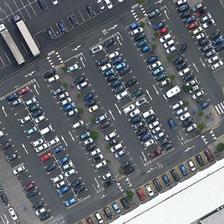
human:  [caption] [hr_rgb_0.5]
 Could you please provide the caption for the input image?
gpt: many cars are parked in a large parking lot .

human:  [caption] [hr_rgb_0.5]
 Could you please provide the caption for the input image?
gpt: many cars are parked in a large parking lot .

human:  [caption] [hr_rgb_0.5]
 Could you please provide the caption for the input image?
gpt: many cars are parked in a large parking lot .

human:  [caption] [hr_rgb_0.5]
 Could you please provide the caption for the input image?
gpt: many cars are parked in a large parking lot .

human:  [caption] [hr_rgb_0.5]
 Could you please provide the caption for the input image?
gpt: many cars are parked in a large parking lot .